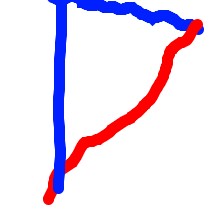
Shape: triangle